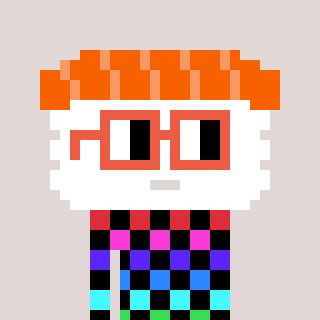
a pixel art character with square orange glasses, a nigiri-shaped head and a bluegrey-colored body on a warm background